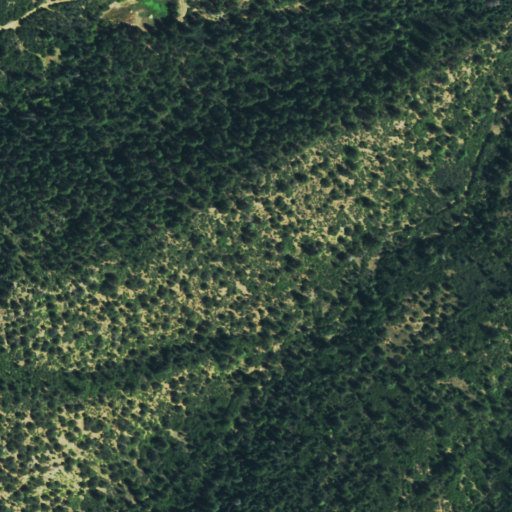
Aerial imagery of valley in Colorado named Middle Fork Coal Creek Canyon containing evergreen forest, shrub, and deciduous forest